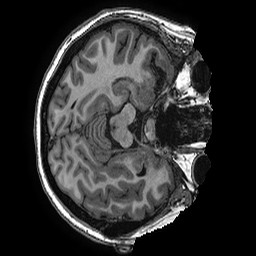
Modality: T1w
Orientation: axial
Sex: female
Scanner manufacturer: ge
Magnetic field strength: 3 T
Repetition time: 0.0077 s
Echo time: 0.003436 s